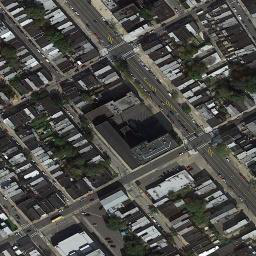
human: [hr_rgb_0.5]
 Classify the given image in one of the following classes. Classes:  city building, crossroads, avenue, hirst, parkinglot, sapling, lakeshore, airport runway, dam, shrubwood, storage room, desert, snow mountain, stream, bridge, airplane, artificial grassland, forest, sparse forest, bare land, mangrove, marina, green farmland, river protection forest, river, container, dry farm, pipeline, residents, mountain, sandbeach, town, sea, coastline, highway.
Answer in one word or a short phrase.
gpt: town